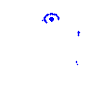
Particle: kaon